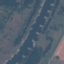
Land use / land cover class: River